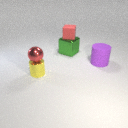
small yellow metal cylinder below small red metal sphere